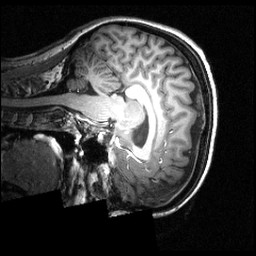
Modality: T1w
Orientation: sagittal
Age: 27
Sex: female
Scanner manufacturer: siemens
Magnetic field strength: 3.951 T
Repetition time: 1.5 s
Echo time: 0.00335 s